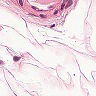
Metastatic tissue present: no